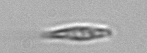
Label: flagellate